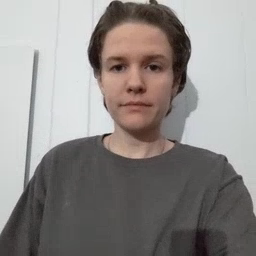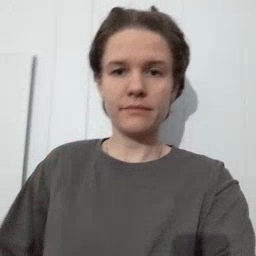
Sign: beside